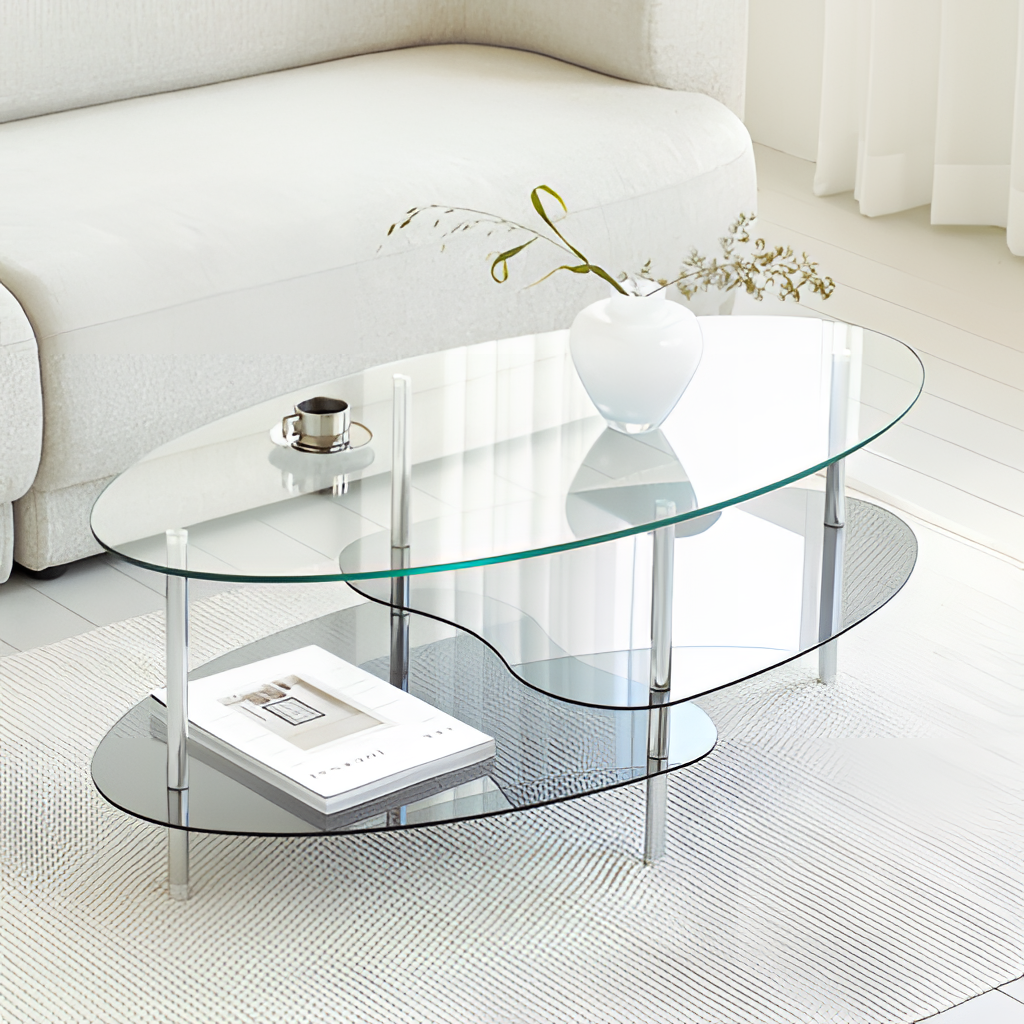
living room, glass coffee table, white fabric wallpaper, with solid pattern, white wood flooring, with plank pattern, contemporary